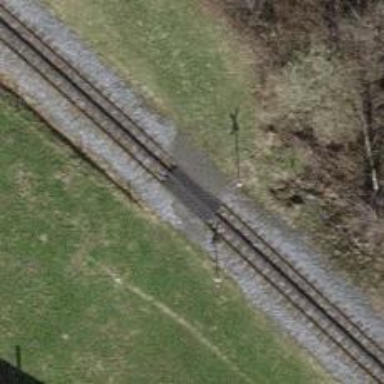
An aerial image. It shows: Railway crossing with saltire markings.